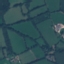
Land use / land cover class: Pasture